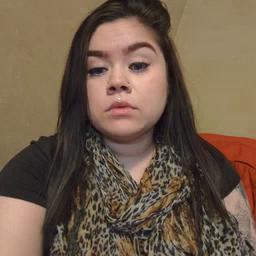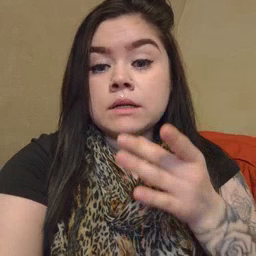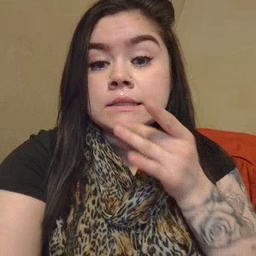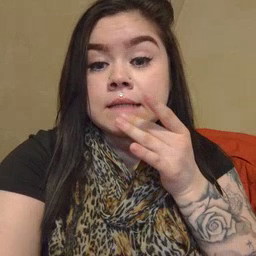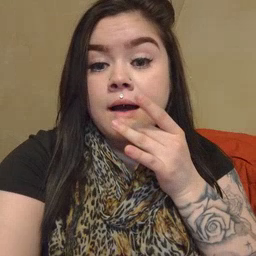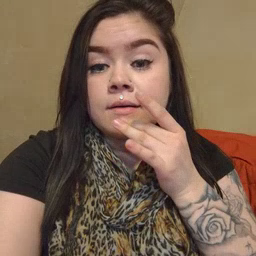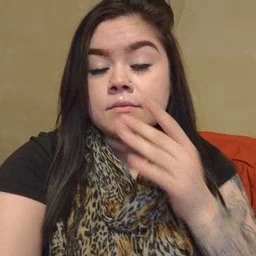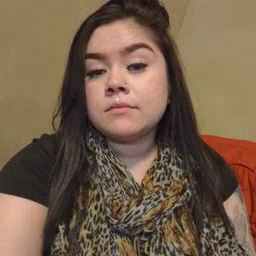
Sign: snack